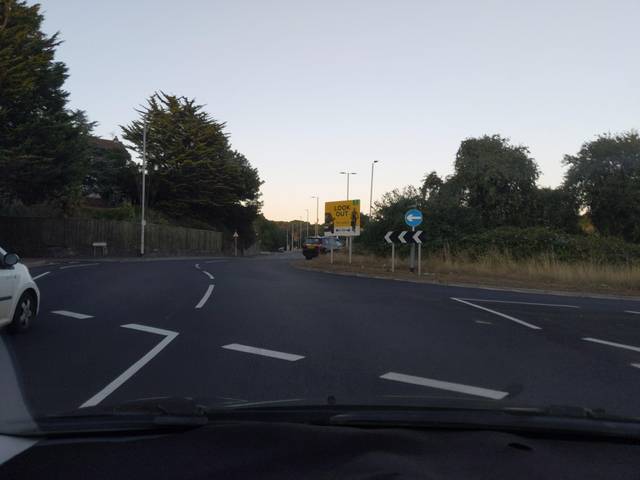
Region: United Kingdom
Coordinates: 50.366, -4.102